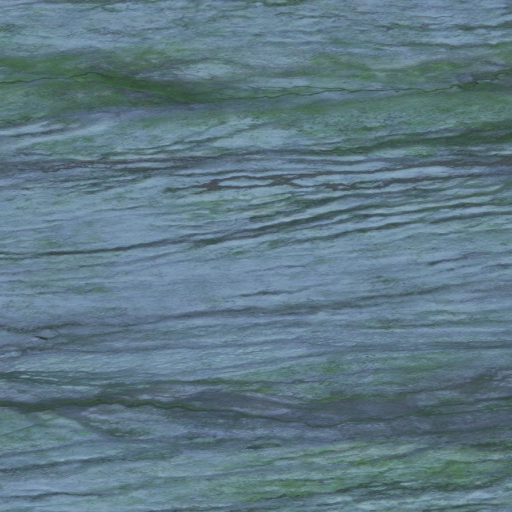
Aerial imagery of mountain in Alaska named Oklighiat Hill containing only unknown